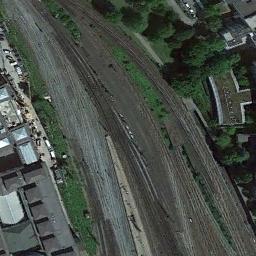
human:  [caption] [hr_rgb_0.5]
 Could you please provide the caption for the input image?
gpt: The railway is next to some trees and houses .

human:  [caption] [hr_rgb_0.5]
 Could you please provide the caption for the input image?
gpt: These railways go through a residential area and a grove of trees is on one side of the railways .

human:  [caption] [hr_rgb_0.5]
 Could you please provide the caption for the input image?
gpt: There are several buildings beside the railway .

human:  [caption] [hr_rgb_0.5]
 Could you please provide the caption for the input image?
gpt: There is a row of grey buildings on one side of the railway .

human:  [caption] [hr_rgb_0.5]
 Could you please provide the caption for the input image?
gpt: There are some green trees and buildings beside the railway .